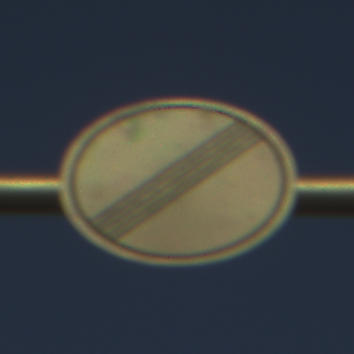
Verkehrszeichen: EndeSaemtlicherBegrenzungen
Umgebung: Outdoor, Nature
Tageszeit: SunriseSunset
Wetter: Clear
Licht: Natural
Jahreszeit: NotSpecified
Kontrast: LowContrast